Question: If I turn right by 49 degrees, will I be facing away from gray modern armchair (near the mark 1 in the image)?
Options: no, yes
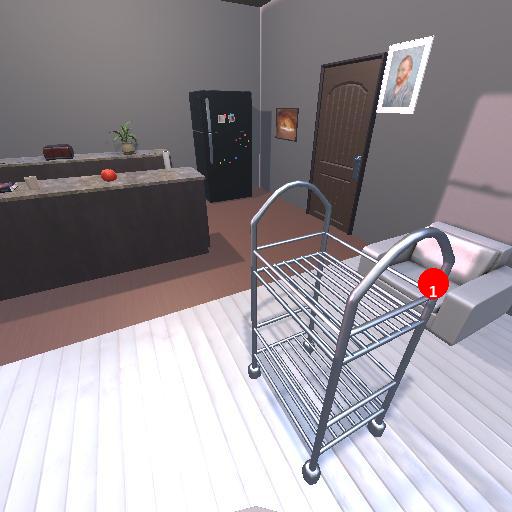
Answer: no